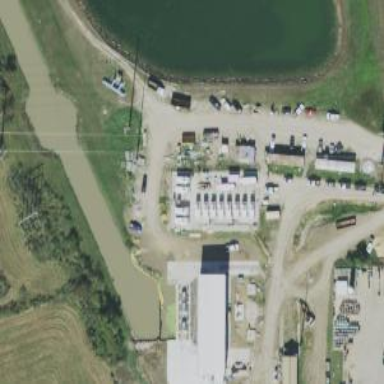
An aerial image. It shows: Generator for power supply.